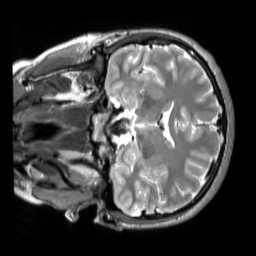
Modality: T2w
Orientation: coronal
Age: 19
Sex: male
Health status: ill
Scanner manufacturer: siemens
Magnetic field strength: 3 T
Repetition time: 2.8 s
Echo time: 0.326 s